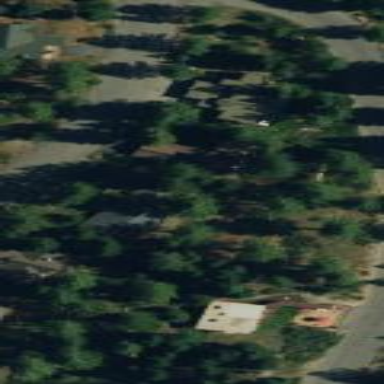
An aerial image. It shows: Woodland with evergreen needle-leaved trees.